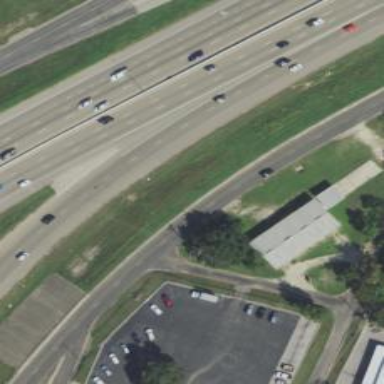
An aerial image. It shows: Secondary road with asphalt surface and frontage road.